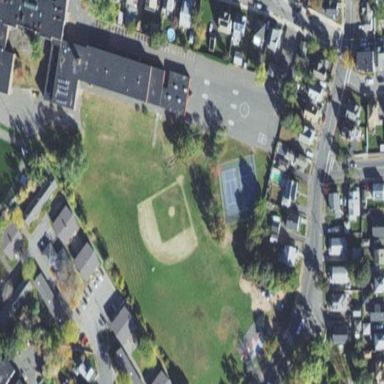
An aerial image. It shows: School.